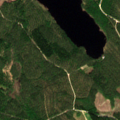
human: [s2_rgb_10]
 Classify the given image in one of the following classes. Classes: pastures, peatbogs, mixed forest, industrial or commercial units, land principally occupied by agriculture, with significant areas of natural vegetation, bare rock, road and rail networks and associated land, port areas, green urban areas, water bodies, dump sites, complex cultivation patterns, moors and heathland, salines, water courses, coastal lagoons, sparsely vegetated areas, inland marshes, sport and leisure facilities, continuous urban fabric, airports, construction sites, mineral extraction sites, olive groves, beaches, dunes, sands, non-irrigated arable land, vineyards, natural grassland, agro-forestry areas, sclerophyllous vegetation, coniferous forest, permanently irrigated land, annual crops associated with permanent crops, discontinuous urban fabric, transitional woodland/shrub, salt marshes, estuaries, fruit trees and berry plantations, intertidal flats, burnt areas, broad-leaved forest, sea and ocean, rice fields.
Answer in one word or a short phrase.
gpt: coniferous forest, mixed forest, transitional woodland/shrub, water bodies